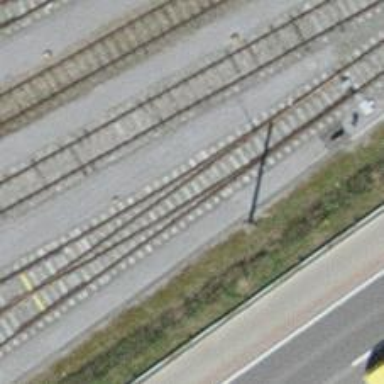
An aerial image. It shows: Railway switch.